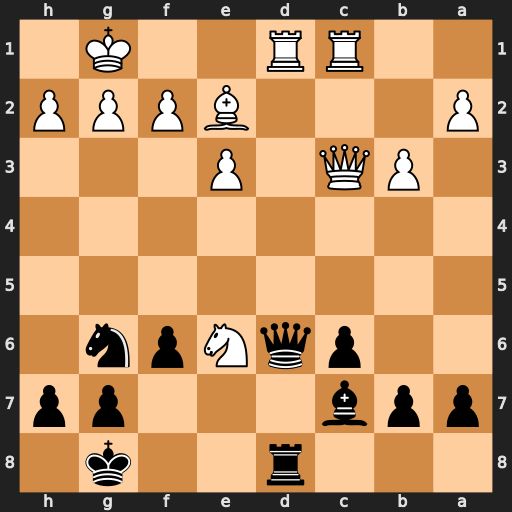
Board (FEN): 3r2k1/ppb3pp/2pqNpn1/8/8/1PQ1P3/P3BPPP/2RR2K1
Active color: b
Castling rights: -
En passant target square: -
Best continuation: Qxh2+ Kf1 Qh1#